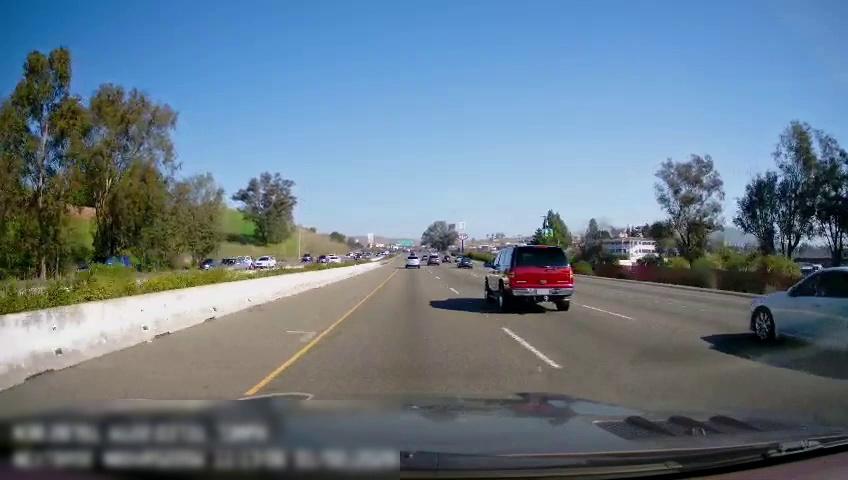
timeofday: Day
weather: Sunny
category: Drivable Space
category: Drivable Space
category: Vehicles | SUV
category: Vehicles | Car
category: Vehicles | Car
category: Vehicles | Car
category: Vehicles | SUV
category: Vehicles | Car
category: Vehicles | Car
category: Vehicles | Car
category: Vehicles | Car
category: Vehicles | Car
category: Vehicles | Car
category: Vehicles | SUV
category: Vehicles | SUV
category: Lanes | Alternate Lane
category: Lanes | Current Lane
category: Lanes | Current Lane